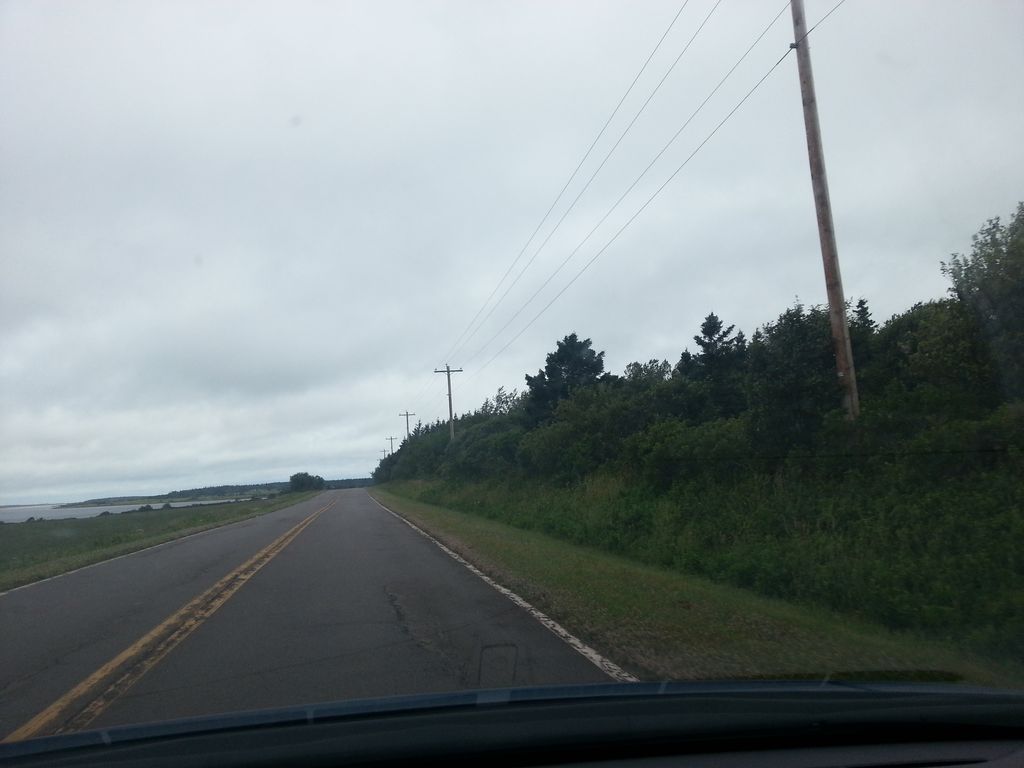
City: charlottetown